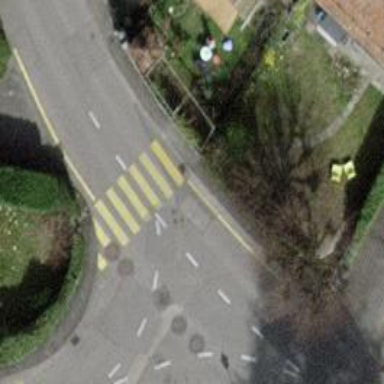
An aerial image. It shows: Uncontrolled zebra crossing with yellow markings.